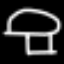
Label: mushroom